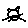
Label: cat